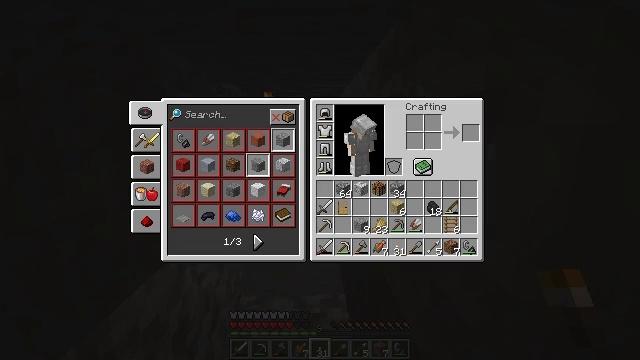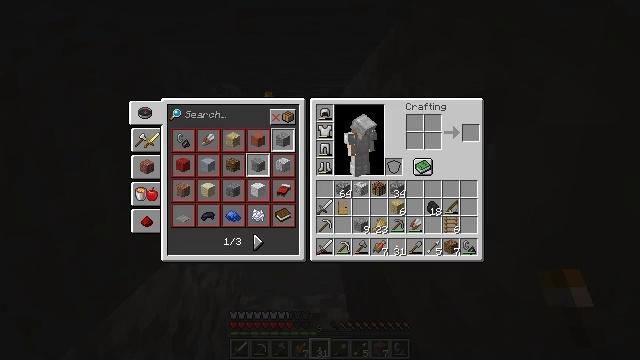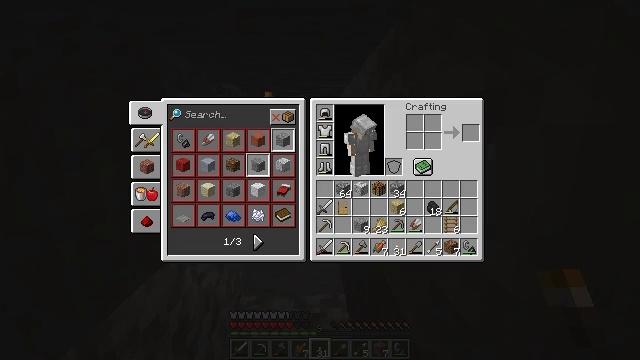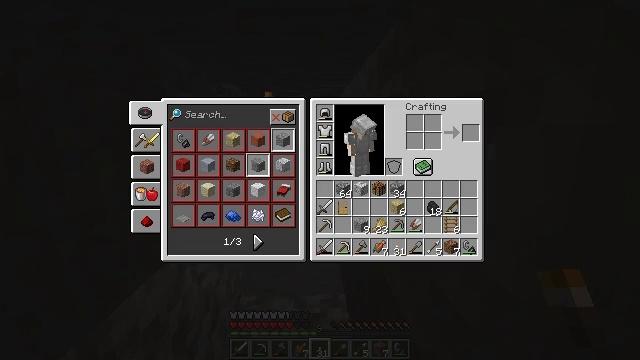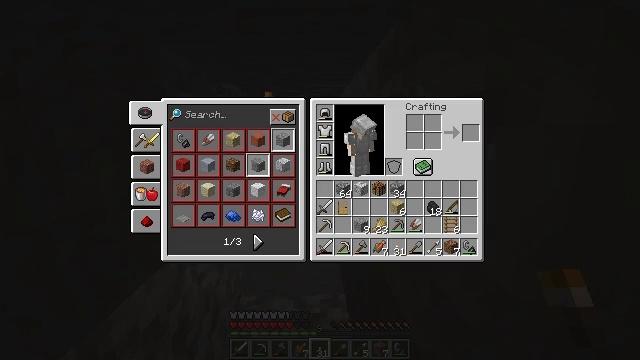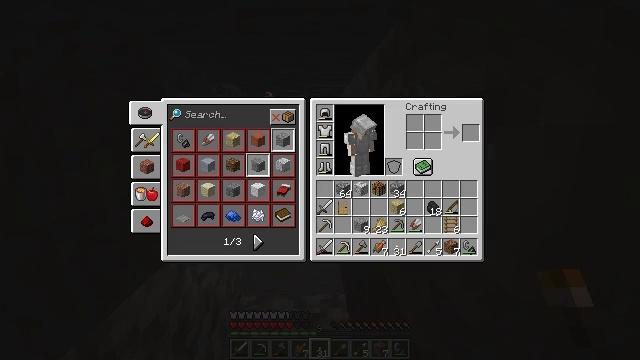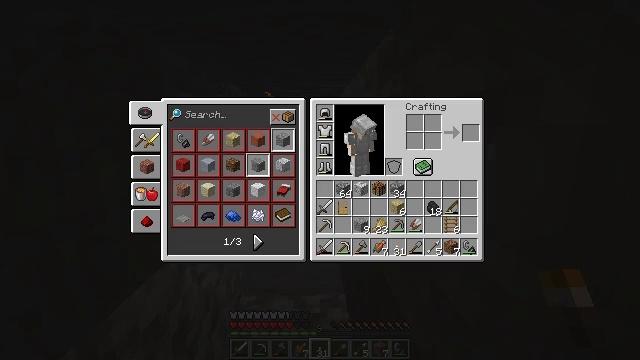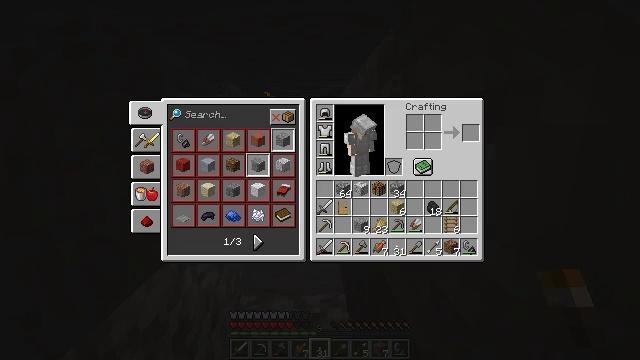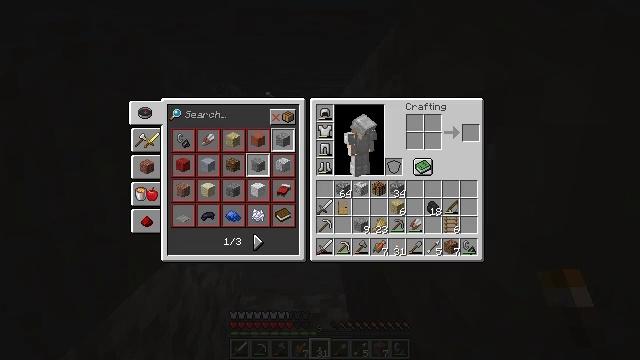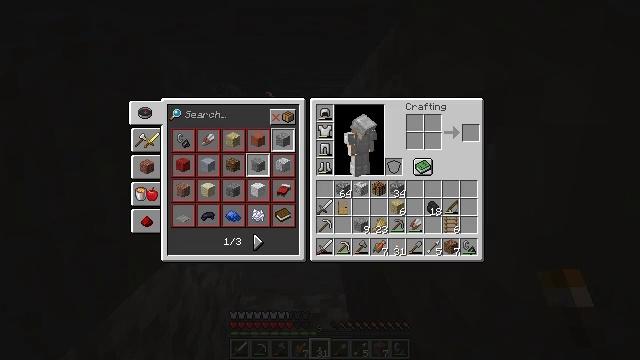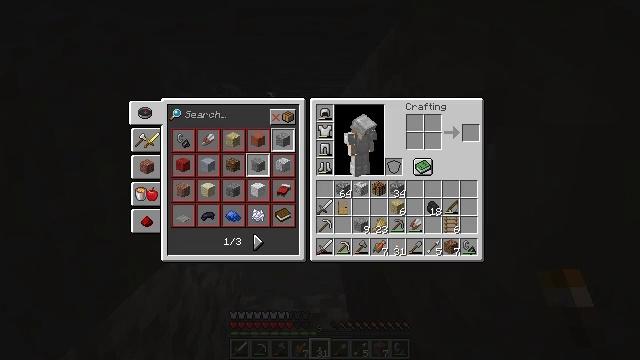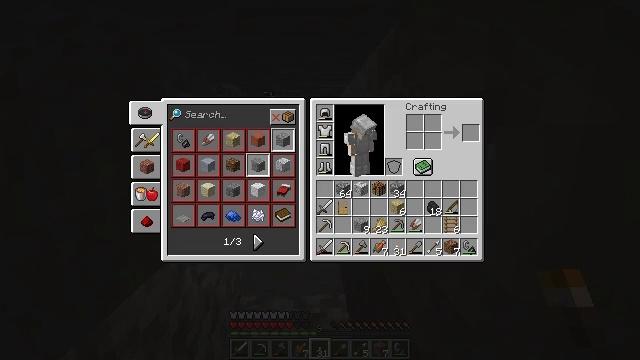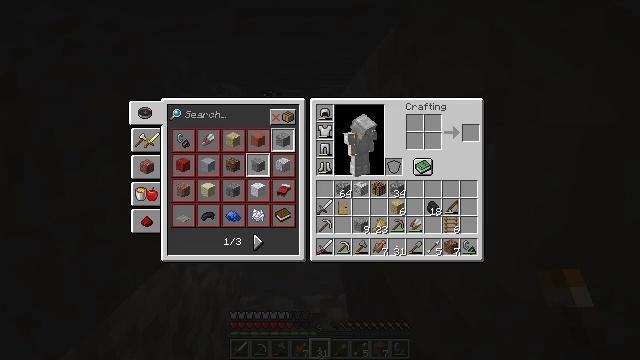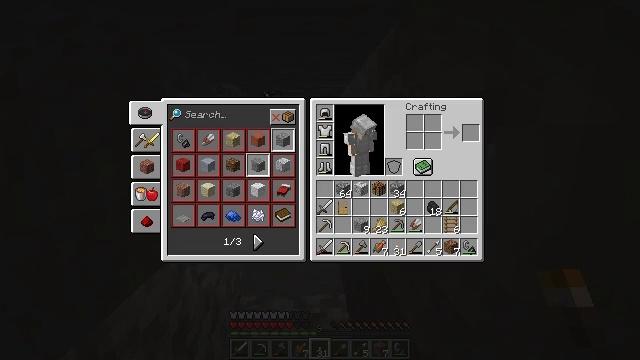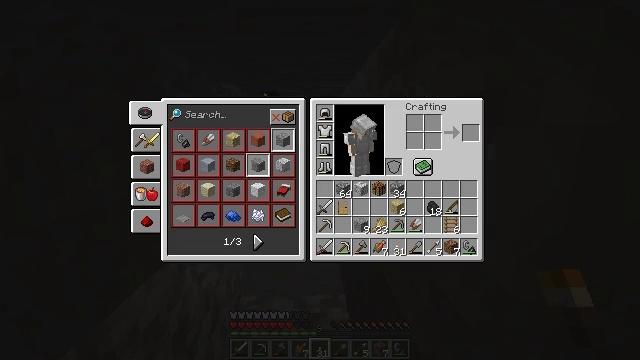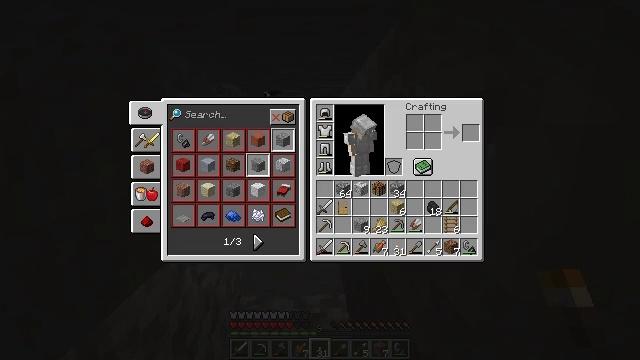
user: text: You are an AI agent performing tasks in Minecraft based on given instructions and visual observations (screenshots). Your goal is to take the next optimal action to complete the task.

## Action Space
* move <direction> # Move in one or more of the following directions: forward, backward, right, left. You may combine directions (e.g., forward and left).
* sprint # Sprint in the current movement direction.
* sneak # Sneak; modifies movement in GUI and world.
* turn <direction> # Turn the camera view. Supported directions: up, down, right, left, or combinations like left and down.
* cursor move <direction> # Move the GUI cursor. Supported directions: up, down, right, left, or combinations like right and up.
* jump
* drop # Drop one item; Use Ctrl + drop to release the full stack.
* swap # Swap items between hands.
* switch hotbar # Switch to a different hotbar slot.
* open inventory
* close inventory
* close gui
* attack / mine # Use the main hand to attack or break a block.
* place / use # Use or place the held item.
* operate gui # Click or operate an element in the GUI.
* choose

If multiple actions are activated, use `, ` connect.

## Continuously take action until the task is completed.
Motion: motion action
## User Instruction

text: Attack the ground to gather dirt.
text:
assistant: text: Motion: no_op
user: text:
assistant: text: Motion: no_op
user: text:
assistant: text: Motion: no_op
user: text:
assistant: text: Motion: no_op
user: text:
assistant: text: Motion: no_op
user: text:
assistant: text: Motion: no_op
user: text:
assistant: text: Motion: no_op
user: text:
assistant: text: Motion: no_op
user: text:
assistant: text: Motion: no_op
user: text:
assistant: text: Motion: no_op
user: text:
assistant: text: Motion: no_op
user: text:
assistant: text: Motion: no_op
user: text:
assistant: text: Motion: no_op
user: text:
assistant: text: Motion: no_op
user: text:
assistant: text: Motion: no_op
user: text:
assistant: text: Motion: no_op
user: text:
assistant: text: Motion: no_op
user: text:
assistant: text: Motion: no_op
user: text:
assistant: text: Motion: no_op
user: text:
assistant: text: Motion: no_op
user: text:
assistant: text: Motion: no_op
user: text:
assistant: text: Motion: no_op
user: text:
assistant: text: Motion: no_op
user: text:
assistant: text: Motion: no_op
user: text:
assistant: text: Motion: no_op
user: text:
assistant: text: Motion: no_op
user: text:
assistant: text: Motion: no_op
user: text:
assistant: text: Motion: no_op
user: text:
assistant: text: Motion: no_op
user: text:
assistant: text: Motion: no_op